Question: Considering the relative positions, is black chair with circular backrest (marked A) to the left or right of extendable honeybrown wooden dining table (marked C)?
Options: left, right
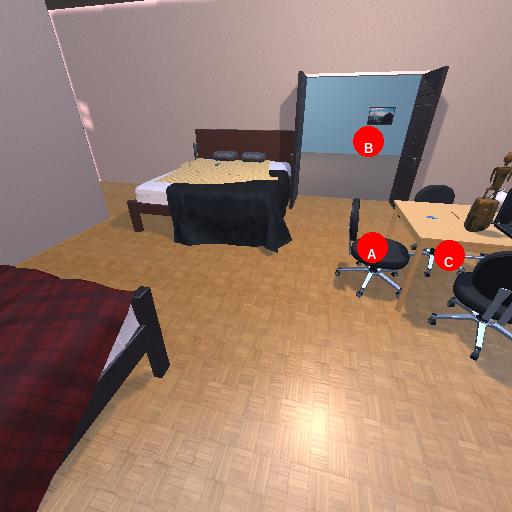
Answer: left